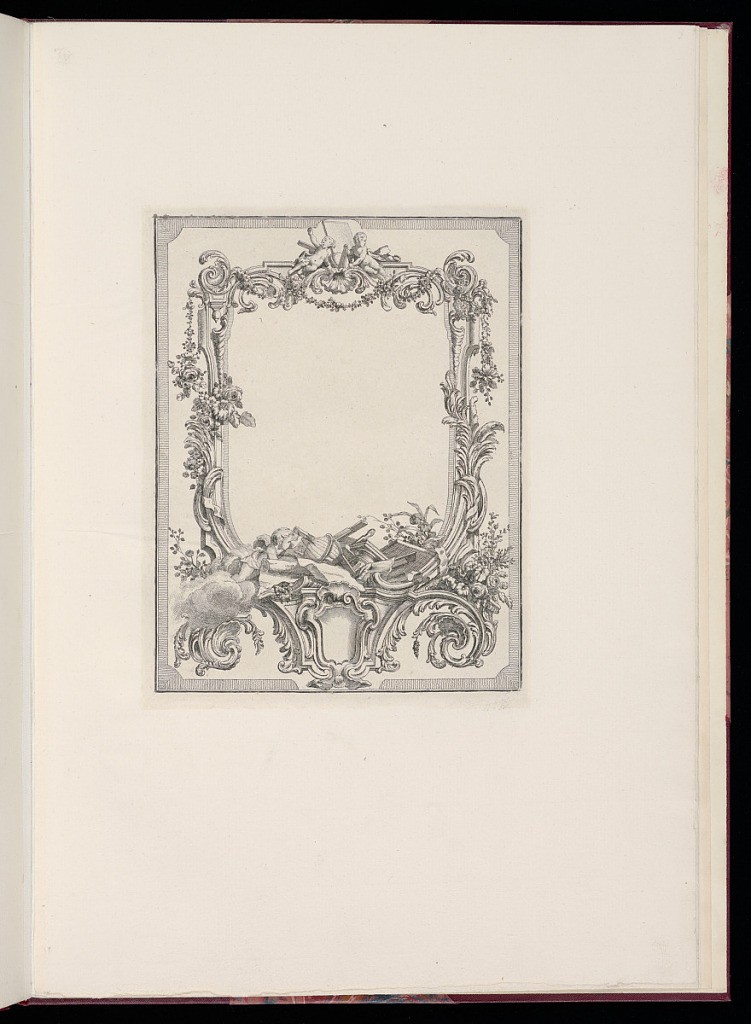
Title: Design for a Cartouche
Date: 18th century
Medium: Etching on paper
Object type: Print
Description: Design for a cartouche featuring shells, putti, scrolling leaves, flowers, palm leaves, foliate branches, festoons of flowers, c-scrolls, s-scrolls, cartouche, clouds, acanthus leaves, books, paper, measuring devices, caliper, column, and ribbons.